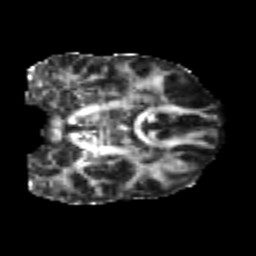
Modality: FA
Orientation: coronal
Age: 21
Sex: male
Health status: healthy
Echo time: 0.074 s